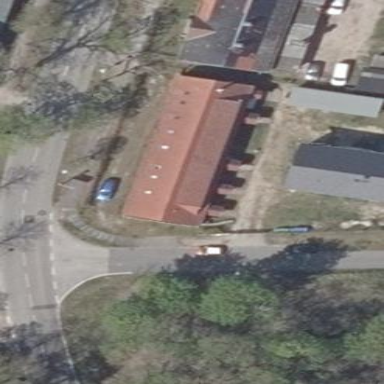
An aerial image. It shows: Detached building with gabled roof.